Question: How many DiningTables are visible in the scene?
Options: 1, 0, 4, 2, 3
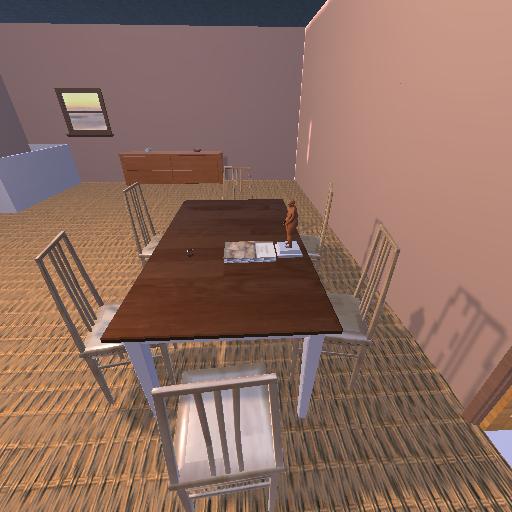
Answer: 1